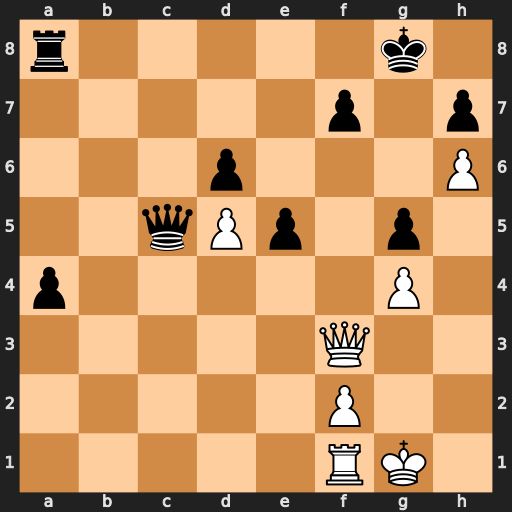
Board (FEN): r5k1/5p1p/3p3P/2qPp1p1/p5P1/5Q2/5P2/5RK1
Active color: w
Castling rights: -
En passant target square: -
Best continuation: Qf6 Kf8 Qh8+ Ke7 Qxa8